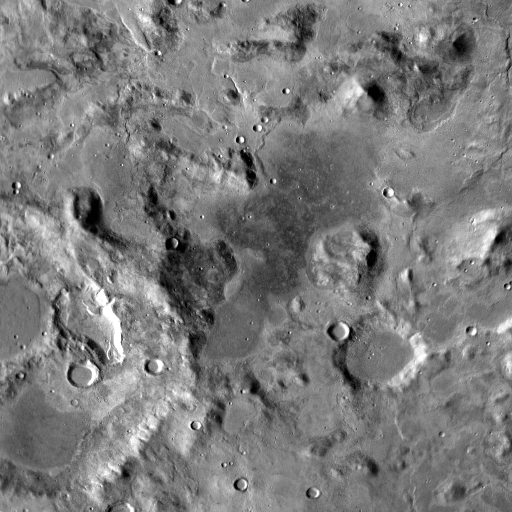
Crater classes present: Background, Other, Buried, Secondary